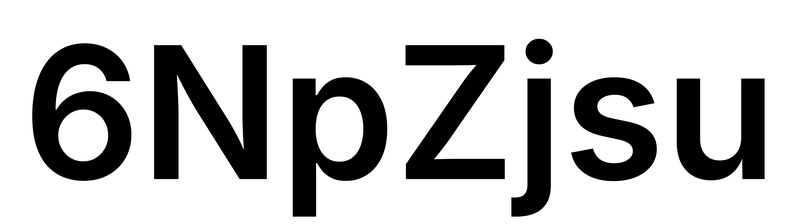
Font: Inter_SemiBold